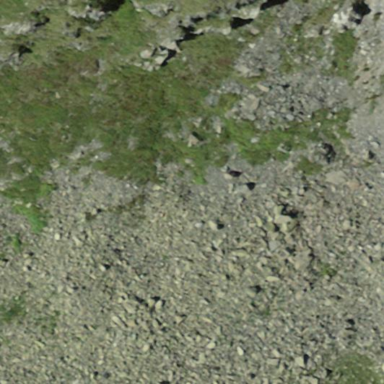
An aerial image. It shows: Scree landscape.